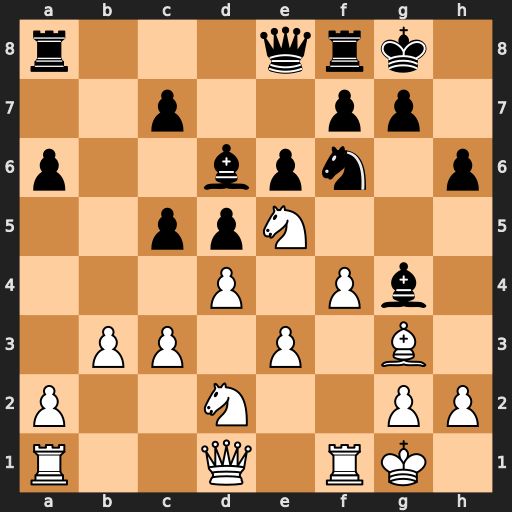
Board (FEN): r3qrk1/2p2pp1/p2bpn1p/2ppN3/3P1Pb1/1PP1P1B1/P2N2PP/R2Q1RK1
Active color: w
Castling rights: -
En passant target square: -
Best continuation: Nxg4 Nxg4 Qxg4